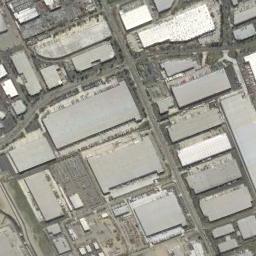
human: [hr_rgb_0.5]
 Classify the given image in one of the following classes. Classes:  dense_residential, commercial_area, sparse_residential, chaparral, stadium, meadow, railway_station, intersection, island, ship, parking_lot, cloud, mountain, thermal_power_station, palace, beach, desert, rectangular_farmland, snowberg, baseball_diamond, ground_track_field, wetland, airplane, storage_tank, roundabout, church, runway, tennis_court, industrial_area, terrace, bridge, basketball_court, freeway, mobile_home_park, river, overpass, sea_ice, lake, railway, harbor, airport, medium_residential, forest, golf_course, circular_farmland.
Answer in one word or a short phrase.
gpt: industrial_area